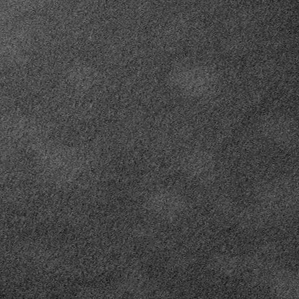
Label: frost